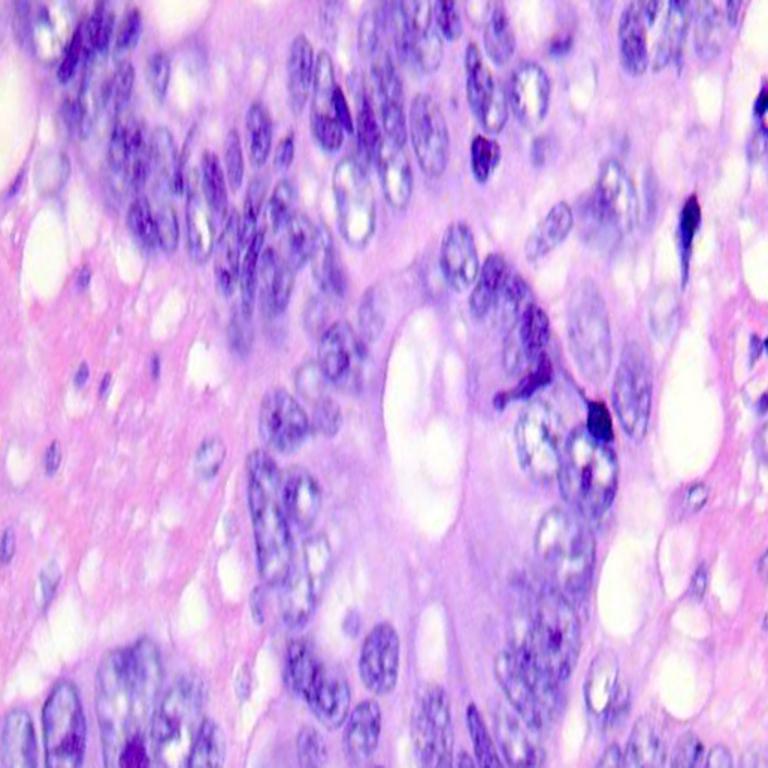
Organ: colon
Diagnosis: adenocarcinomas